Chest X-ray:
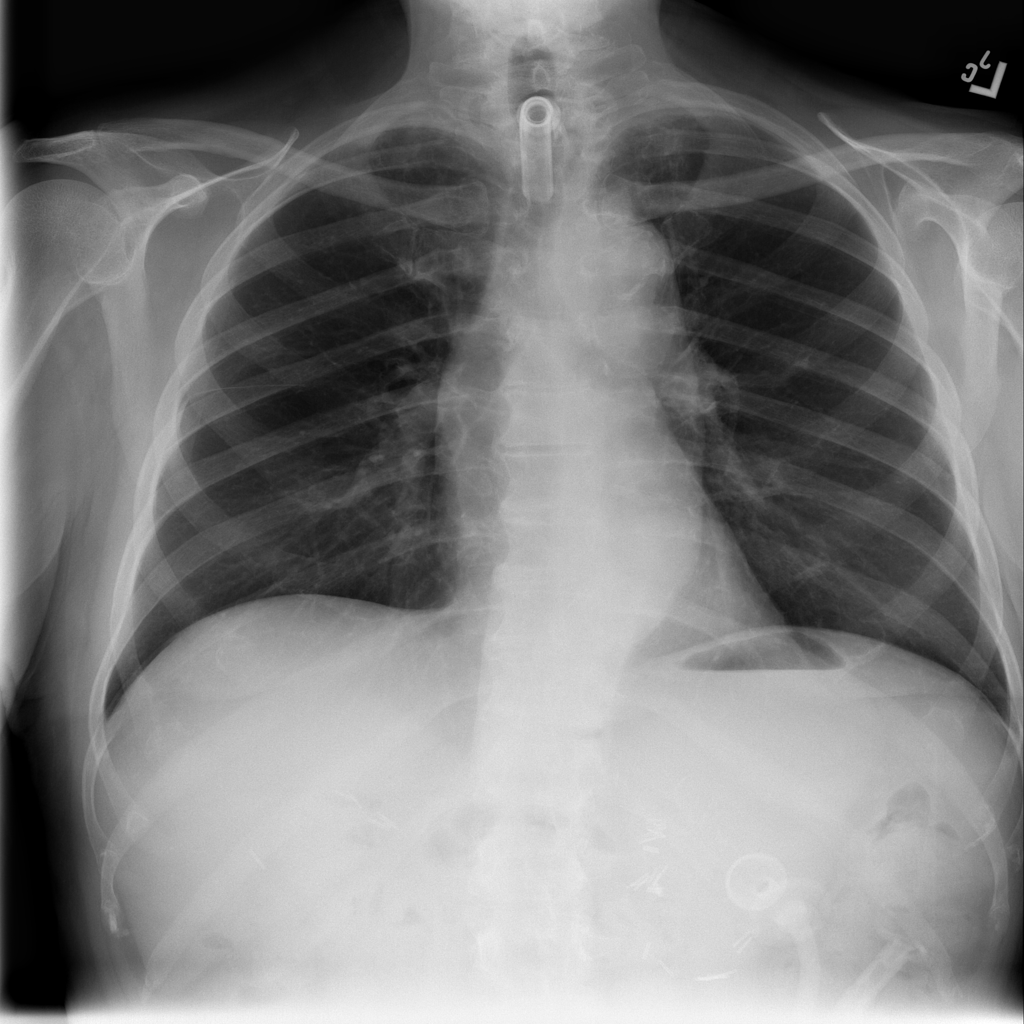
No abnormal finding: yes